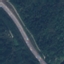
Land use / land cover: Highway